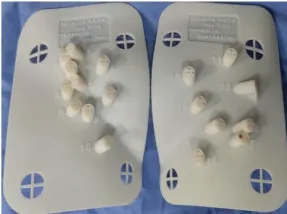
3D printed templates guide interstitial brachytherapy. (A) 3D printed molds of the patient's inguinal region.
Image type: radiology (spect)